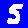
Digit: 5